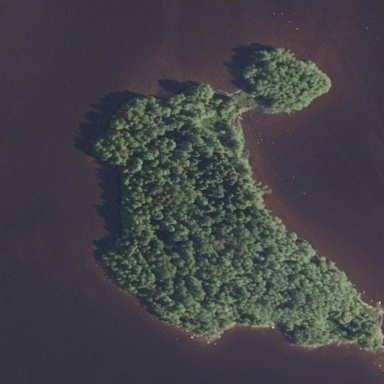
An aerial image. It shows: Image showing island.